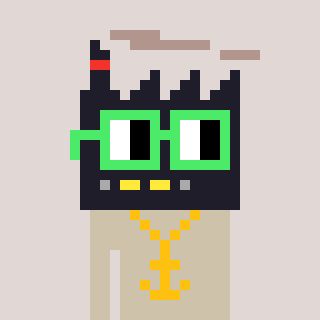
a pixel art character with square light green glasses, a factory-shaped head and a bege-colored body on a warm background